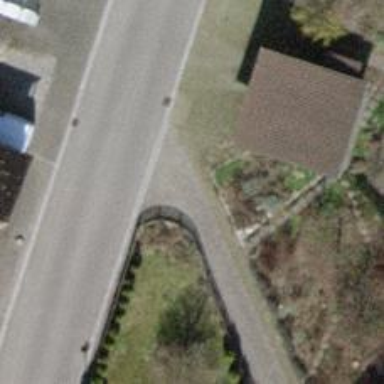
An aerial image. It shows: Service road with sett surface.